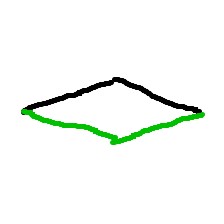
Shape: rhombus